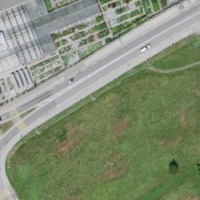
EUNIS habitat code: 54
Species observed at this site:
Cirsium arvense
Dactylis glomerata
Hypericum perforatum
Ranunculus acris
Vicia cracca
Filipendula ulmaria